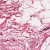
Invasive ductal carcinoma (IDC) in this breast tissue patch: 0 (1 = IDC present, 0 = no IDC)